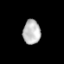
Tissue: lung
Cell type: Others
Senescence score: 0.2106
Nuclear area (px): 421
Mean DAPI intensity: 185.796